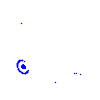
Particle: proton